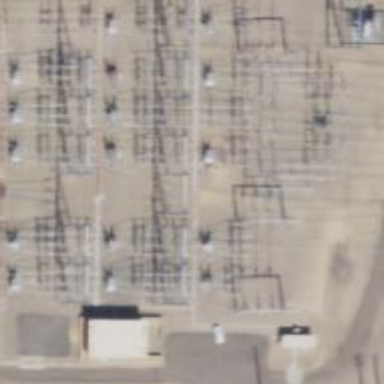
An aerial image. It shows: Switch for power supply.